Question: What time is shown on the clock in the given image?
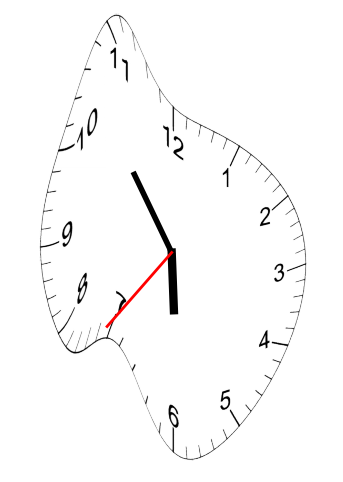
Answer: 05:53:36